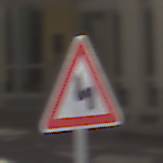
Verkehrszeichen: DoppelkurveZunaechstLinks
Umgebung: Outdoor, Urban
Tageszeit: MorningAfternoon
Wetter: PartlyCloudy
Licht: Natural
Jahreszeit: NotSpecified
Kontrast: HighContrast